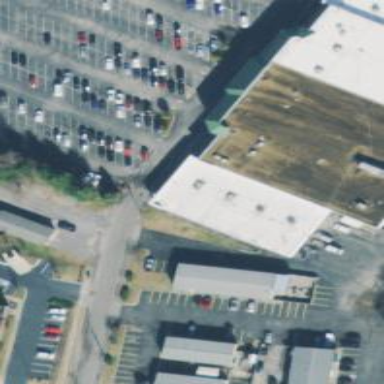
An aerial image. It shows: Building.